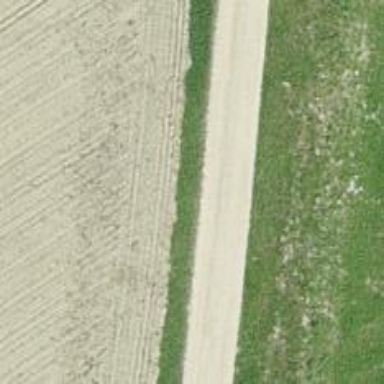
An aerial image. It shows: Compacted grade2 track for agricultural vehicles.